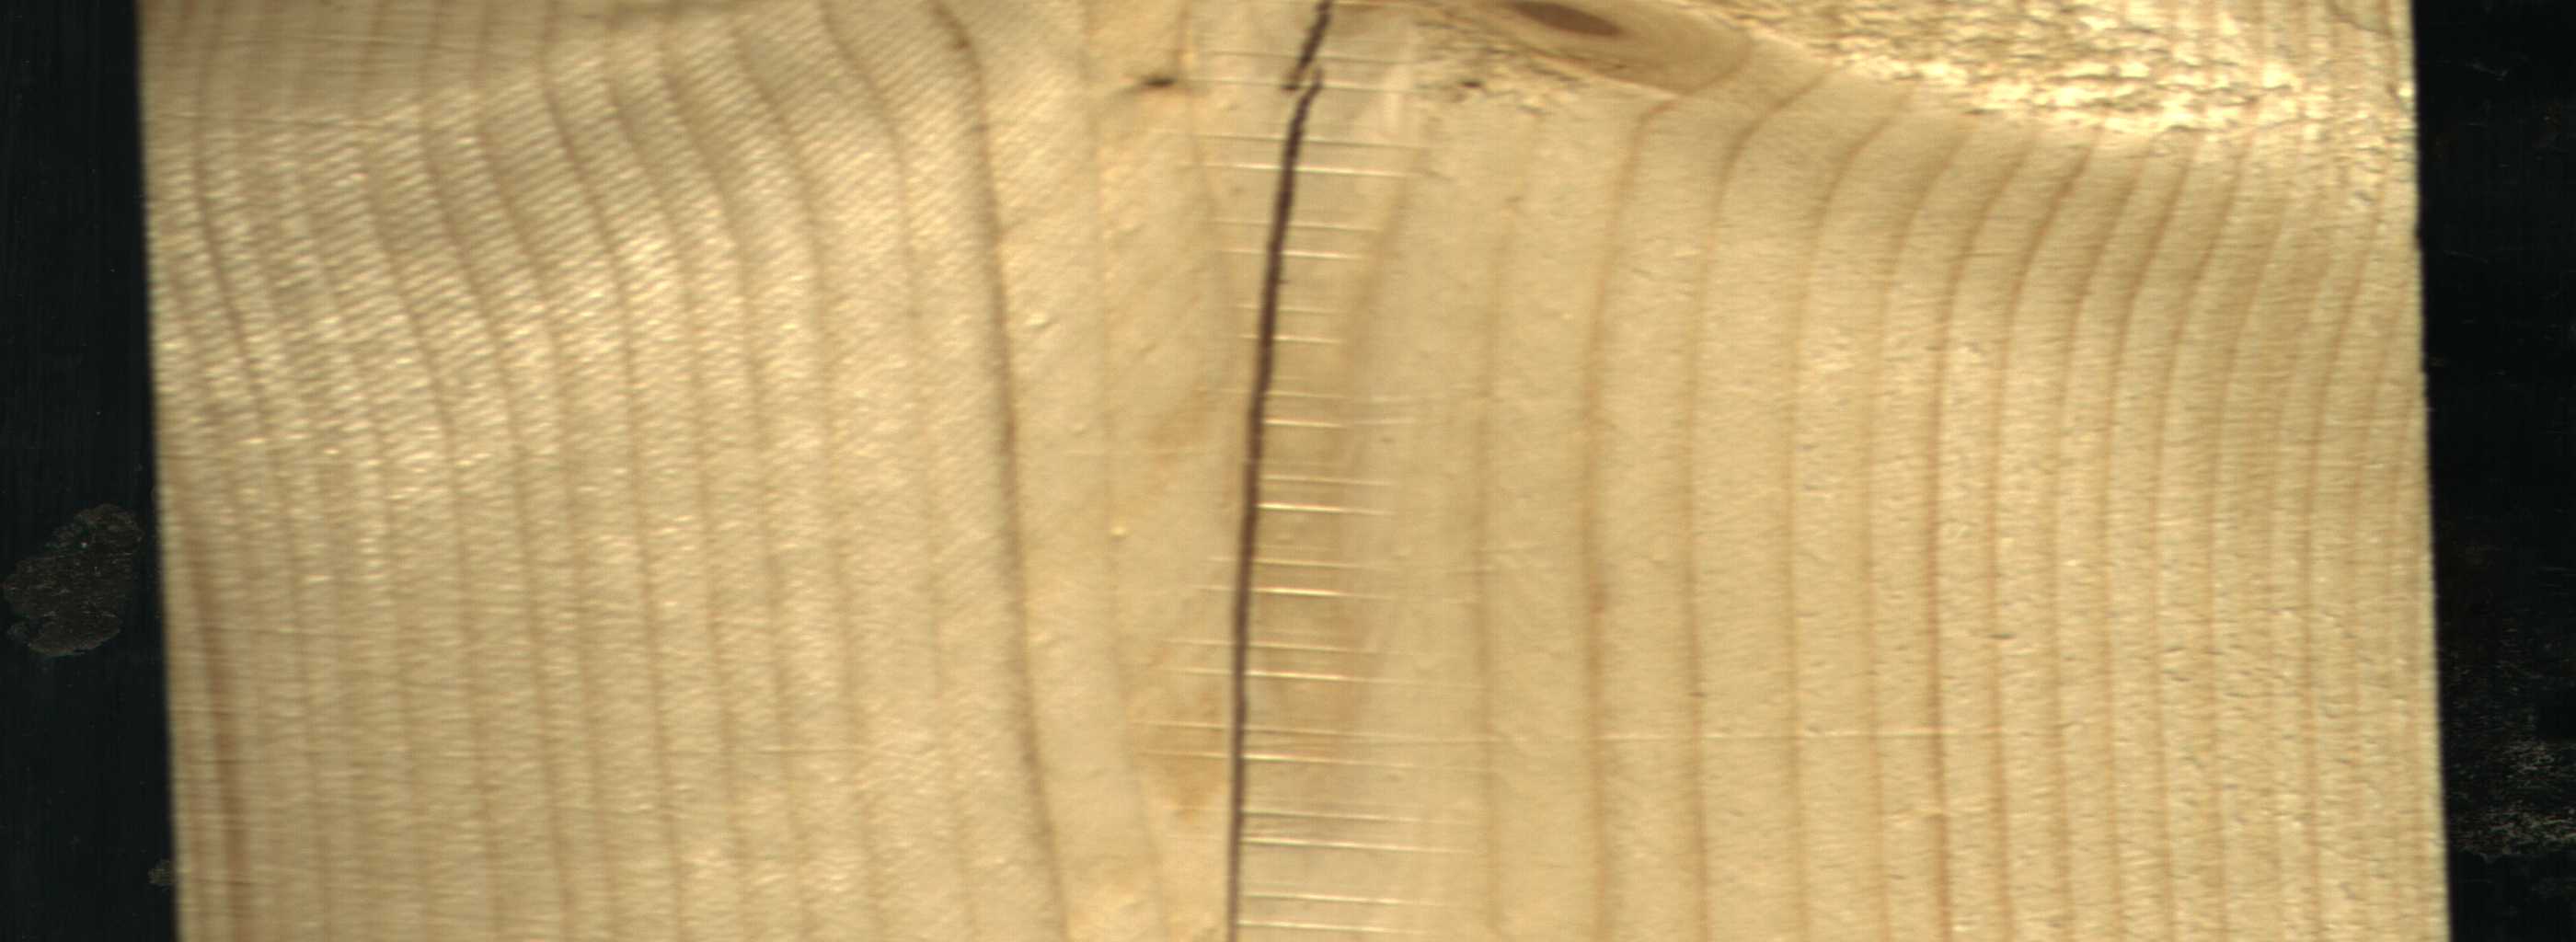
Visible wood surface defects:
Crack
Live_Knot